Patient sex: M
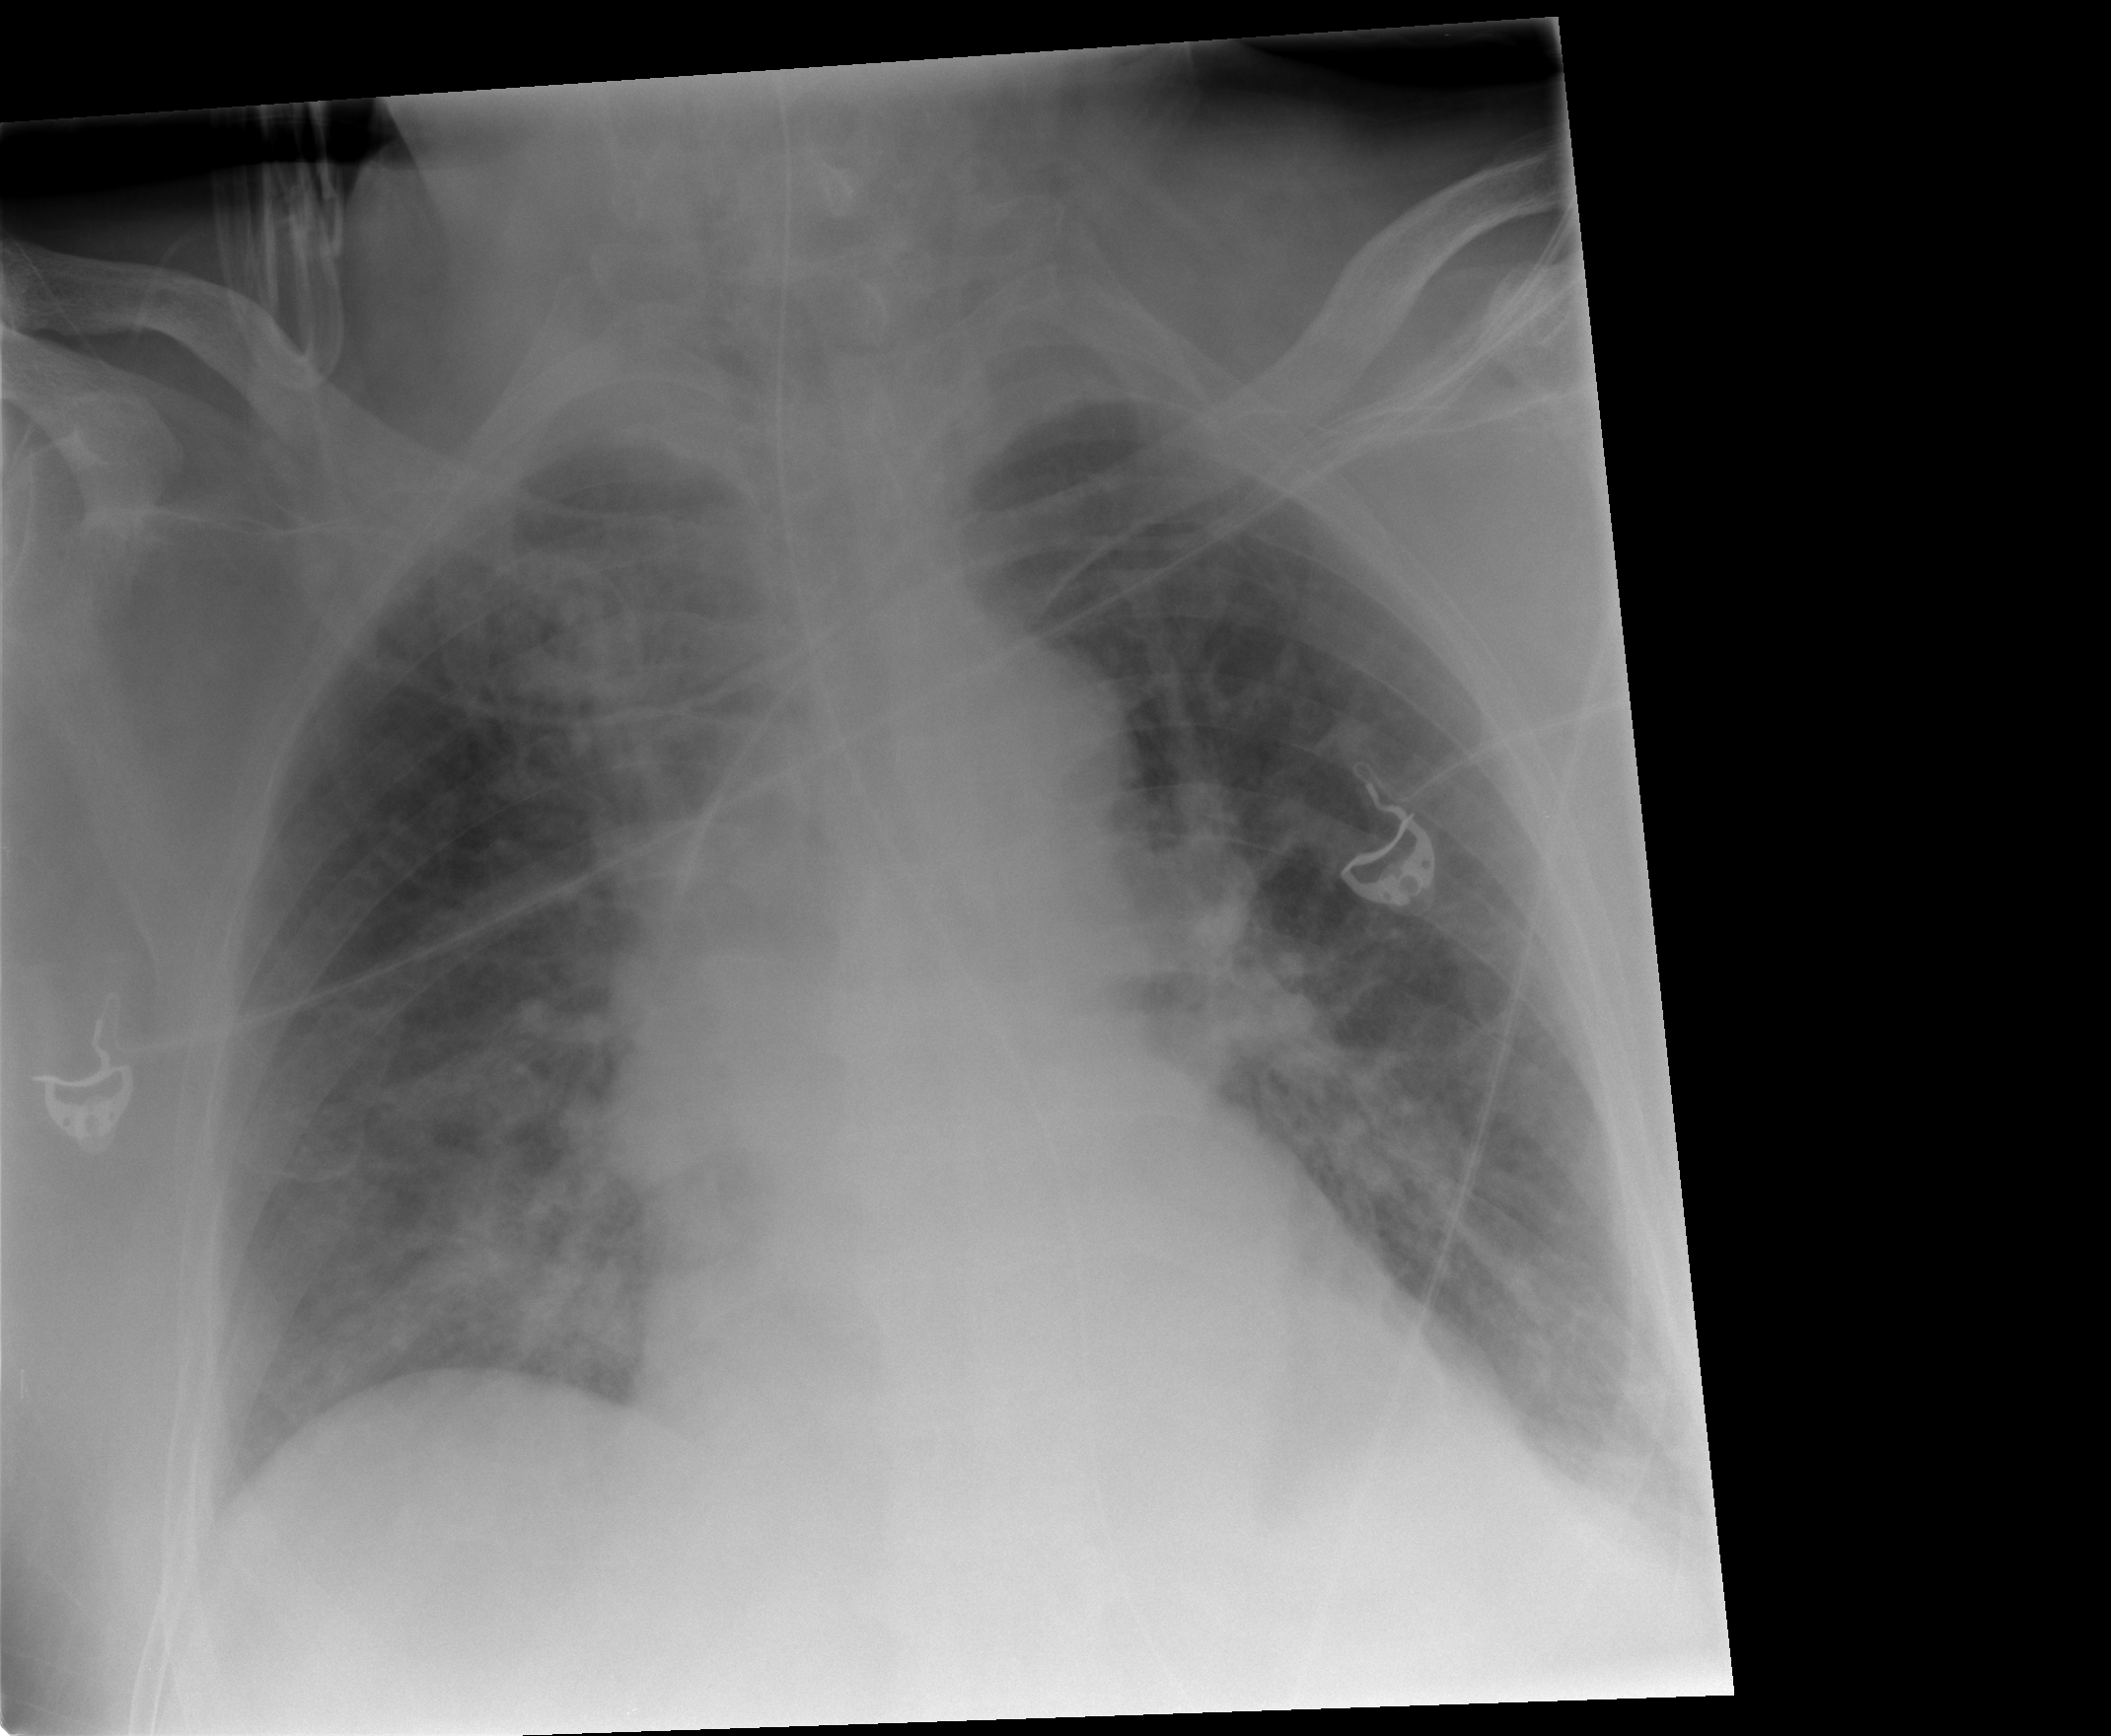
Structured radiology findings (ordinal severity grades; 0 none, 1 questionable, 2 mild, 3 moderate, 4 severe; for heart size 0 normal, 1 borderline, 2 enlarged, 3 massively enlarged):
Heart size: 0
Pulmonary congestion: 3
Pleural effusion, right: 0
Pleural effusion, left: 1
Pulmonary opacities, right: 2
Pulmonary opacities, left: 2
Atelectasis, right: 2
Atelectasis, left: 2